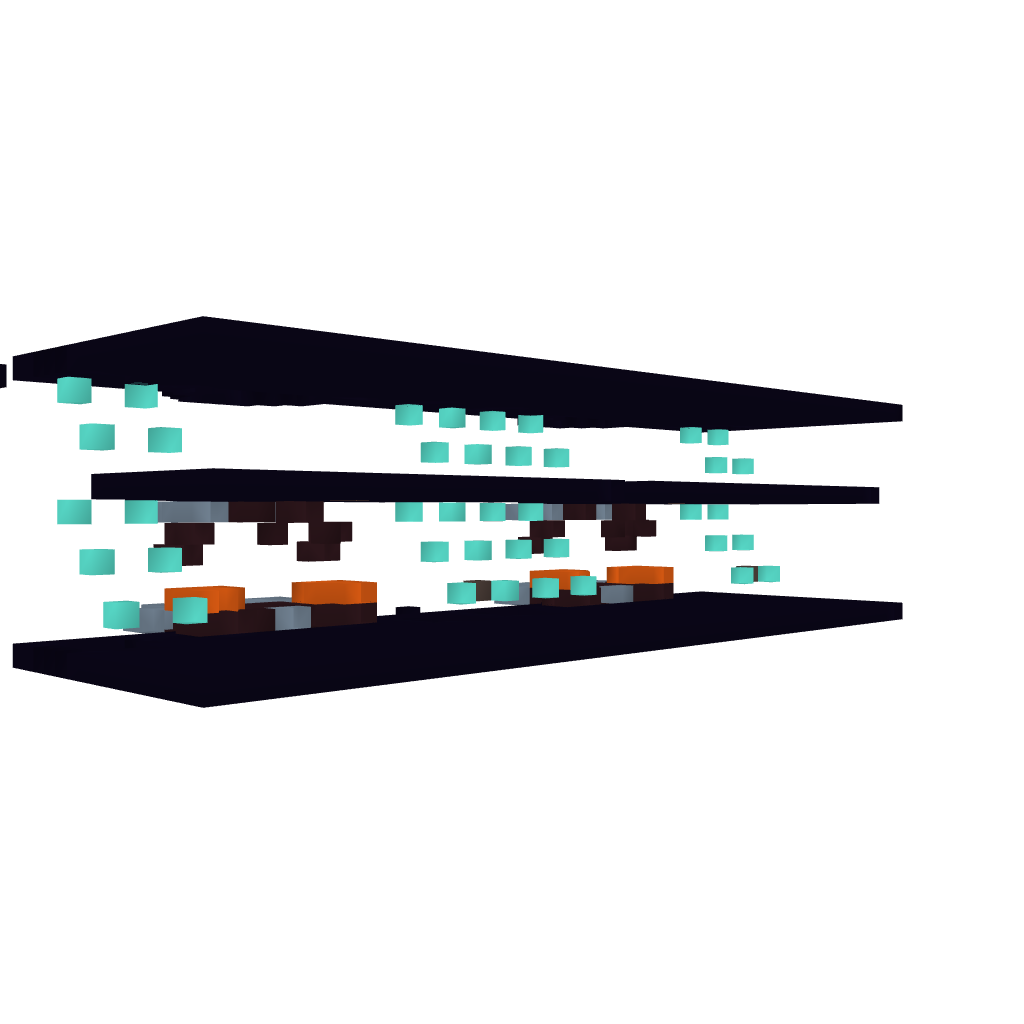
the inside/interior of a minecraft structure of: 2 Story stackable mansion